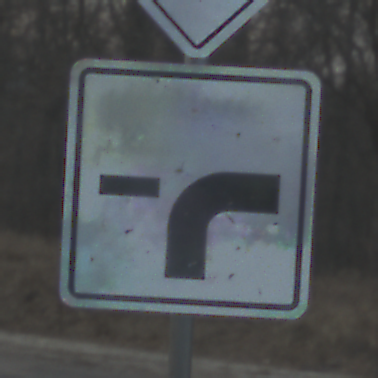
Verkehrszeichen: VerlaufVorfahrtsstrasse9
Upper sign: Vorfahrtsstrasse
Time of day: SunriseSunset
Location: Outdoor (RoadRail)
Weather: PartlyCloudy
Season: NotSpecified
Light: Natural